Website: walmart
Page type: payment
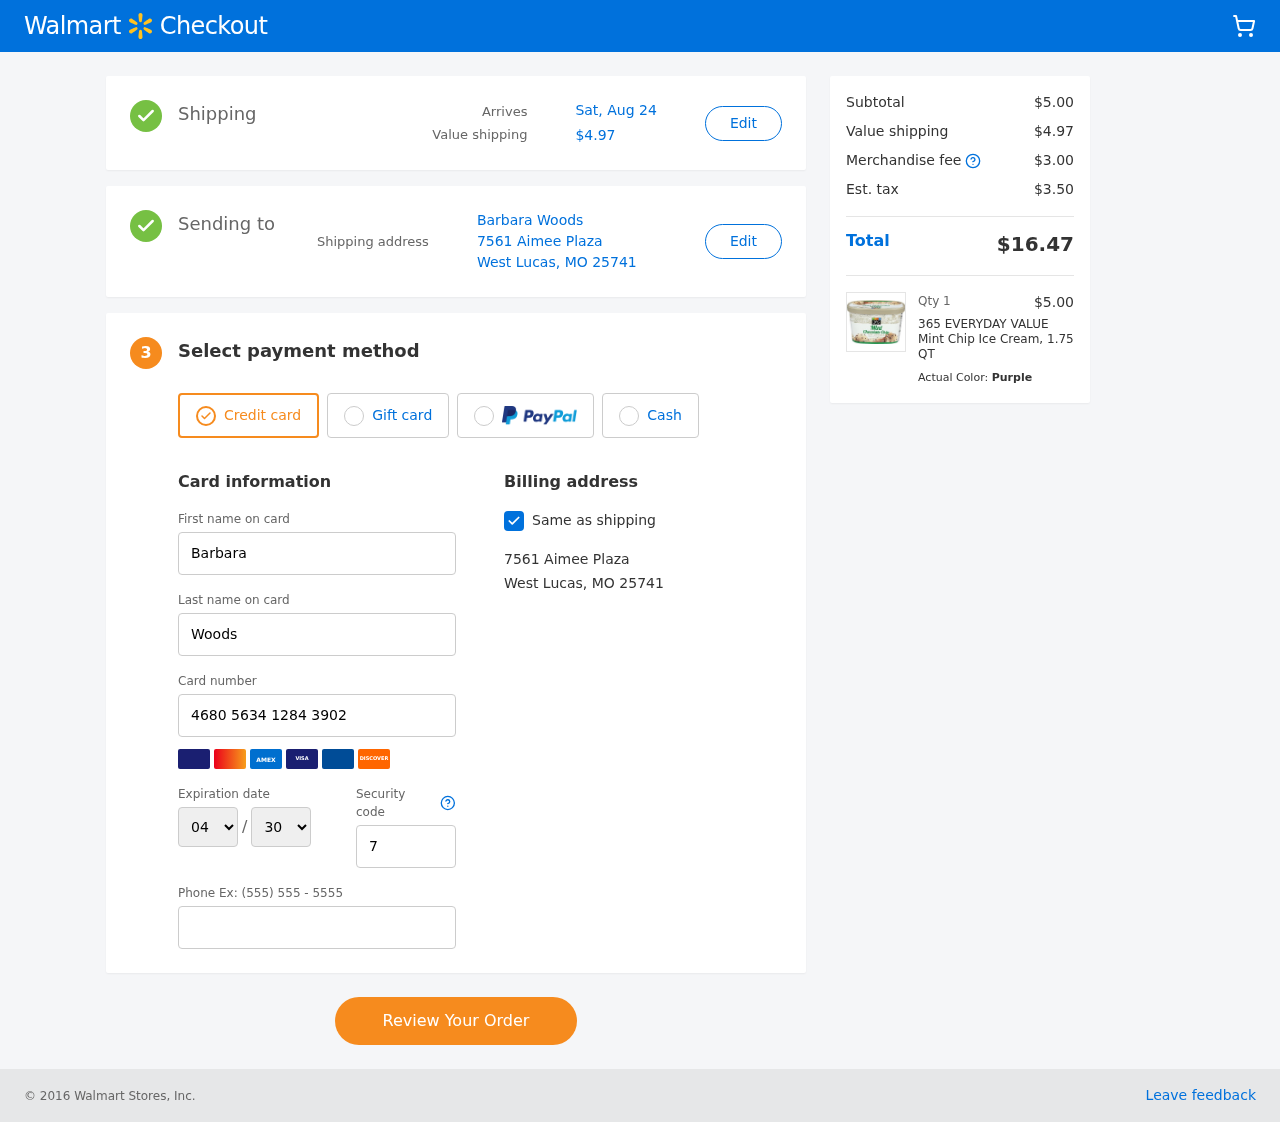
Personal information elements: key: PII_CARD_EXPIRY_MONTH
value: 04
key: PII_CARD_EXPIRY_YEAR
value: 30
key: PII_CITY_STATE_ZIP
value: West Lucas, MO 25741
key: PII_FULLNAME
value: Barbara Woods
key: PII_STREET
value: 7561 Aimee Plaza
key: PII_FIRSTNAME
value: Barbara
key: PII_LASTNAME
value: Woods
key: PII_CARD_NUMBER
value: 4680 5634 1284 3902
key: PII_CARD_CVV
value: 712
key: PII_PHONE
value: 5297624556
Product elements: key: PRODUCT1_NAME
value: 365 EVERYDAY VALUE Mint Chip Ice Cream, 1.75 QT
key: PRODUCT1_PRICE
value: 5
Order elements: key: ORDER_DELIVERY_DATE
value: Sat, Aug 24
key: ORDER_SHIPPING_COST
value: $4.97
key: ORDER_SUBTOTAL
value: $5.00
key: ORDER_MERCHANDISE_FEE
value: $3.00
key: ORDER_TAX
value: $3.50
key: ORDER_TOTAL
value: $16.47
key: ORDER_NUM_ITEMS
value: Qty 1